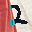
Label: 2